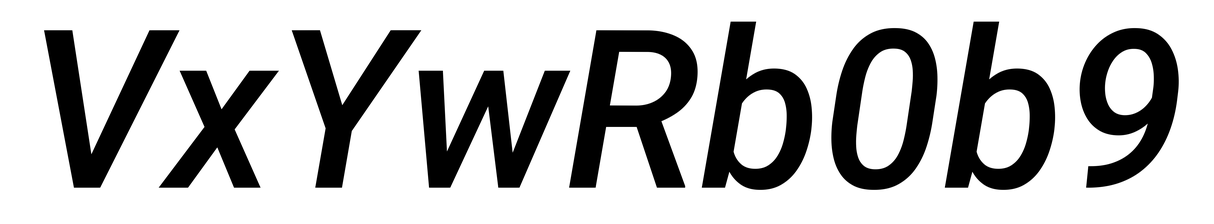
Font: Roboto-Italic_Medium_Italic